Field crop: maize
Growth stage: 1
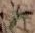
Species: atriplex